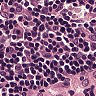
Metastatic tissue present: no